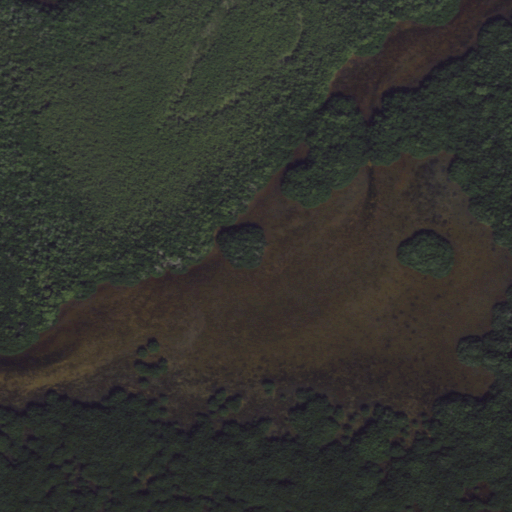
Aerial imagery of island in Florida named Marquesas Keys containing open water, herbaceous wetlands, and woody wetlands